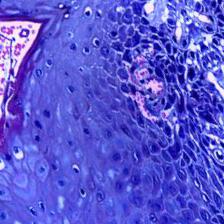
Diagnosis: OSCC